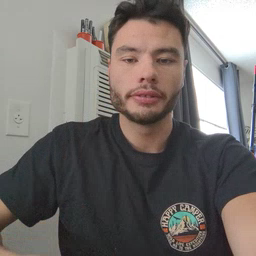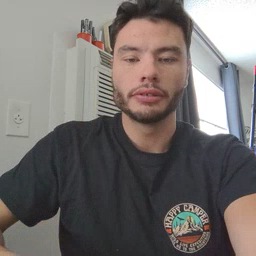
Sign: cheek